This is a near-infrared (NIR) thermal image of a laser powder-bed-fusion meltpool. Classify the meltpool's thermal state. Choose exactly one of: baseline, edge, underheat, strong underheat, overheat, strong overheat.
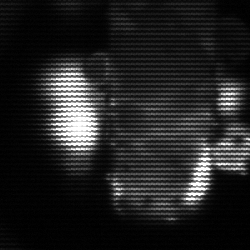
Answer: strong underheat